Question: I need to implement a news feed like instagram but I'm facing some troubles with my constraints.
I have a tableView cell with: imageView, label 1, label 2, view 1 and view 2 in a vertical order like this:

I need to achieve the following conditions:
- my image is square.
- label 1 (the black one) have 5 lines max
- label 2 (the red one) don't have a max number of lines
- view 1 is 30px height
- view 2 is 35px height
My constraints are:
Image:
- - - - - - -
Label 1:
- - - - - -
Label 2:
- - - - - -
View 1:
- - - - - -
View 2:
- - - - - -
During runtime I receive several warning about constraints. It can't satisfy all my constraints.
'''
"<NSLayoutConstraint:0x7fec35712d60 V:[UIView:0x7fec357391e0(30)]>",
"<NSLayoutConstraint:0x7fec3570a8f0 V:[UIView:0x7fec357432a0(35)]>",
"<NSLayoutConstraint:0x7fec350d17b0 V:|-(0)-[UIImageView:0x7fec35711340] (Names: '|':UITableViewCellContentView:0x7fec35744f30 )>",
"<NSLayoutConstraint:0x7fec350bf830 V:[UIImageView:0x7fec35711340]-(8)-[TimelineLabel:0x7fec3570a980'Usura']>",
"<NSLayoutConstraint:0x7fec350bc7e0 V:[TimelineLabel:0x7fec3570a980'Usura']-(8)-[UILabel:0x7fec350ddb40'Produtos: BATOM: MAC, SOM...']>",
"<NSLayoutConstraint:0x7fec35701f20 V:[UILabel:0x7fec350ddb40'Produtos: BATOM: MAC, SOM...']-(8)-[UIView:0x7fec357391e0]>",
"<NSLayoutConstraint:0x7fec350e90c0 V:[UIView:0x7fec357391e0]-(0)-[UIView:0x7fec357432a0]>",
"<NSLayoutConstraint:0x7fec350e9110 UIView:0x7fec357432a0.bottom == UITableViewCellContentView:0x7fec35744f30.bottom>",
"<NSLayoutConstraint:0x7fec357085c0 'UIView-Encapsulated-Layout-Height' V:[UITableViewCellContentView:0x7fec35744f30(0)]>"
Will attempt to recover by breaking constraint
NSLayoutConstraint:0x7fec3570a8f0 V:[UIView:0x7fec357432a0(35)];
'''
For each cell in my tableView break a different constant.
I tried a lot of solutions but none works.
Help! Please!
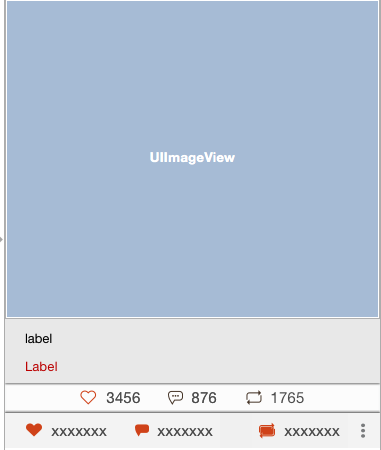
Answer: The warnings are about unbreakable constraints in a dynamic TableViewCell. But as your layout changes in execution time, you must let your view adapt itself without strict "pixel accuracy" constraints.
You need to set down some of your 1000 priority constraints to 999. This will make Xcode happy about some cases that breaking constraints are needed. In most cases, however, all your constraints will be satisfied. =D